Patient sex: M
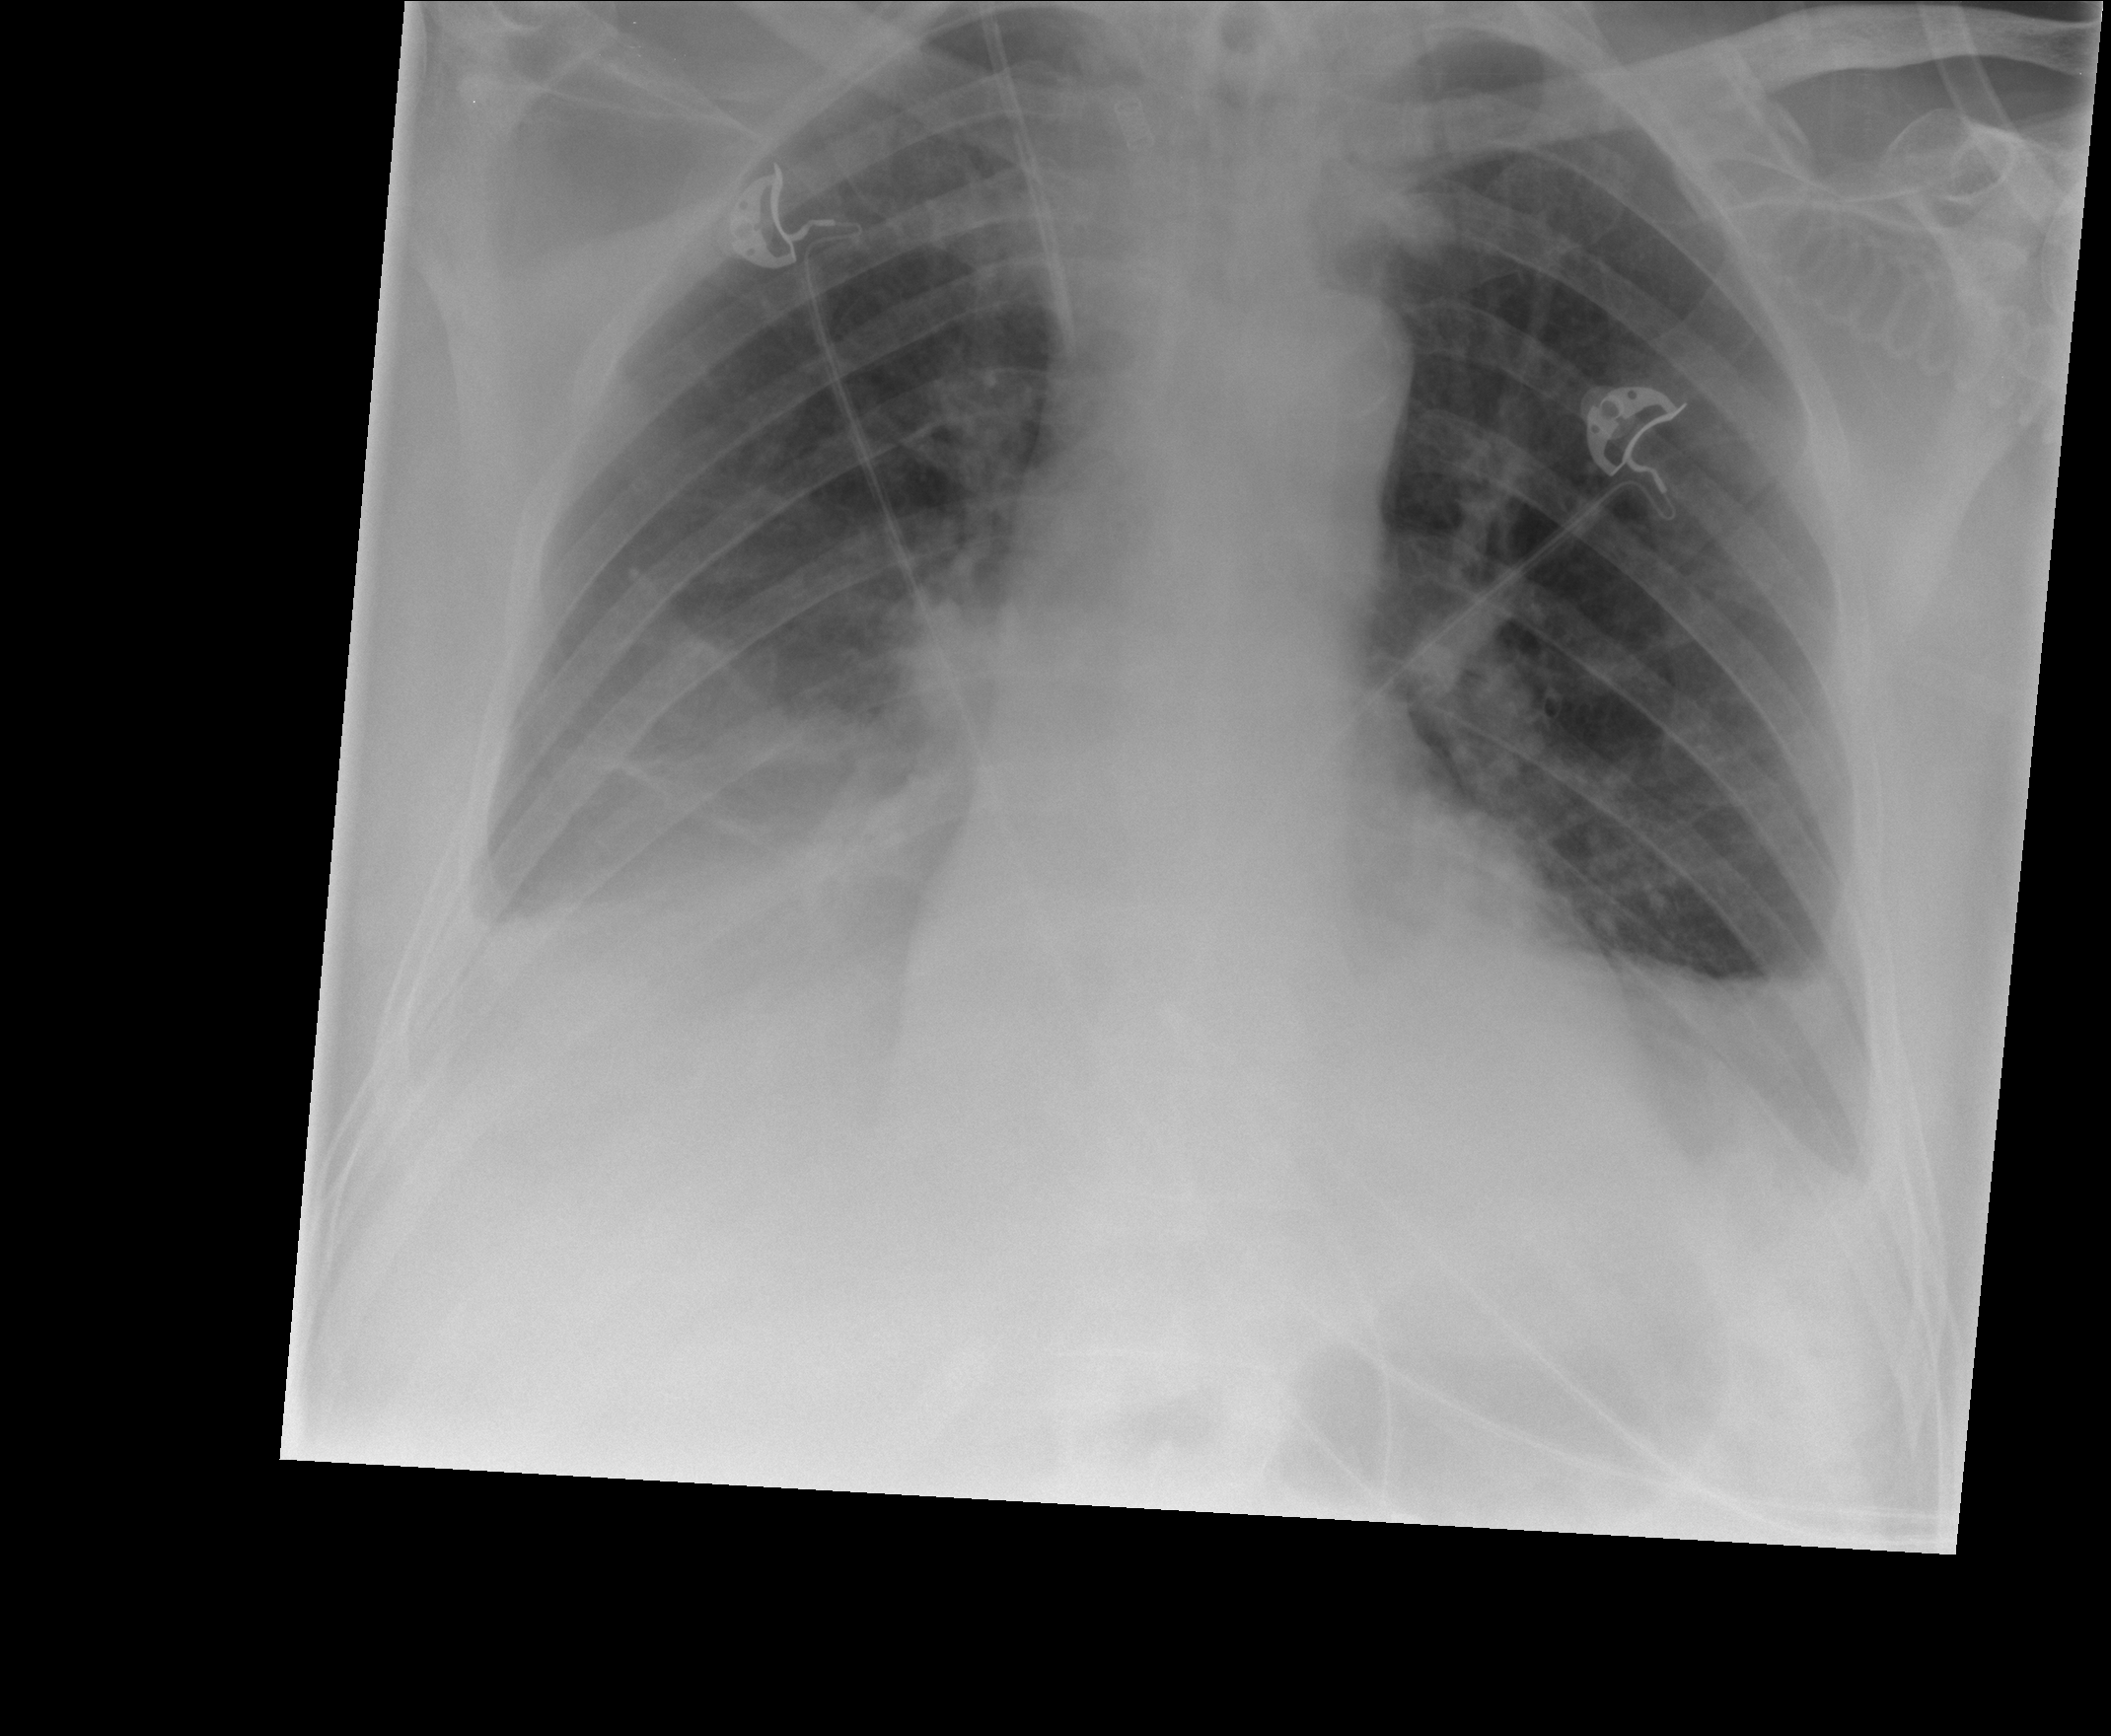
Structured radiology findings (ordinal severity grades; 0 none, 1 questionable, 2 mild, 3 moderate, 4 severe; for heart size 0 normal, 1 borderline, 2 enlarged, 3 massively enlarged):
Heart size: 0
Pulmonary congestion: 2
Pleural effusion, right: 3
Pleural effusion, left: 2
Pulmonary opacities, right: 1
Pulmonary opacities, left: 1
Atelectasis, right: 2
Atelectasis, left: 2